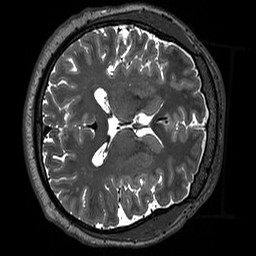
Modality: T2w
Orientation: axial
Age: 35
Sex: male
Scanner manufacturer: siemens
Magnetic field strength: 3 T
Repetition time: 3.2 s
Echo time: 0.412 s